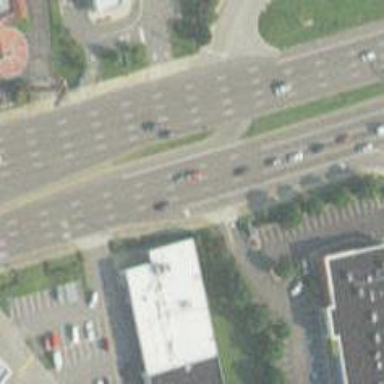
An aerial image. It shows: Trunk link highway.